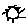
Label: sun